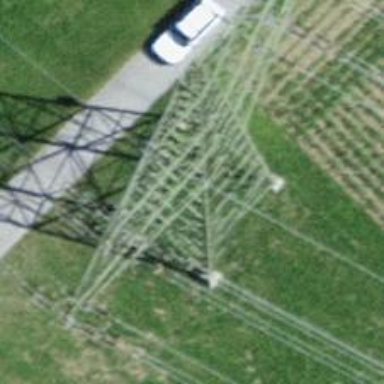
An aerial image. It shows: Towering power structure.